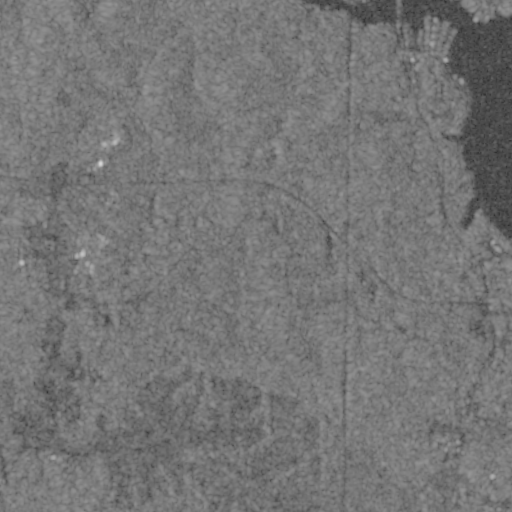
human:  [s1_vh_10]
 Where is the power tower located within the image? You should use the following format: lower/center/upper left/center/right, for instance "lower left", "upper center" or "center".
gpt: The power tower is located in the lower right of the image.
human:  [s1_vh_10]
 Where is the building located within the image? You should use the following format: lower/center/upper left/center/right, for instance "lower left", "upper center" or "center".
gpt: The building is located in the upper left of the image.
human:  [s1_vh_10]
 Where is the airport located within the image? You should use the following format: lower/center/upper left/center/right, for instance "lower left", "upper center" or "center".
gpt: There is no airport in the image.

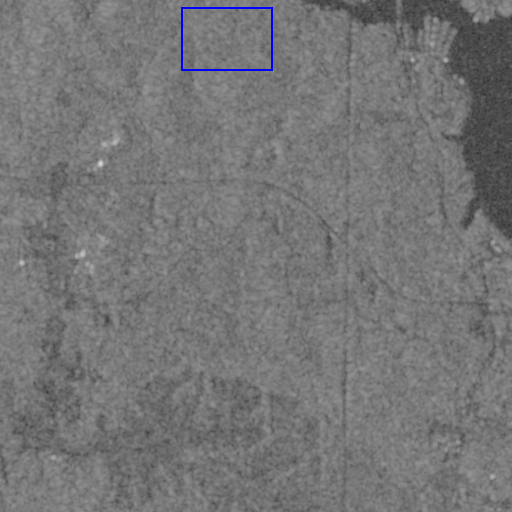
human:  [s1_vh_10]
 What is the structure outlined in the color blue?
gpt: There is no blue outline.
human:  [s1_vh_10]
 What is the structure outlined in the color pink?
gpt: There is no structure outlined in pink.